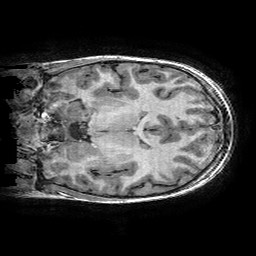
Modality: T1w
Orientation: coronal
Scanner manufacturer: ge
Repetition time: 0.008096 s
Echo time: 0.00318 s